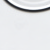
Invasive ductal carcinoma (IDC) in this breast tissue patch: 0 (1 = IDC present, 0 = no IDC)